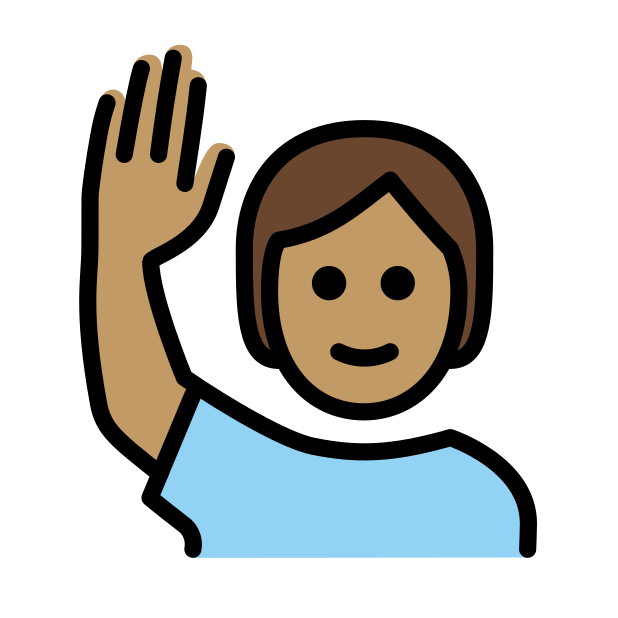
person raising hand: medium skin tone